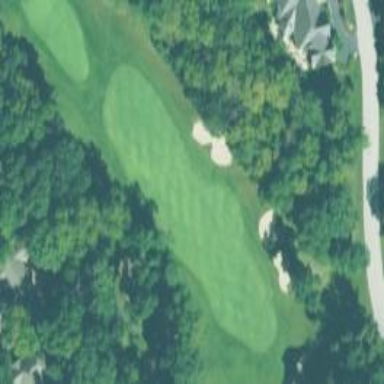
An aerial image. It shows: View of golf hole.